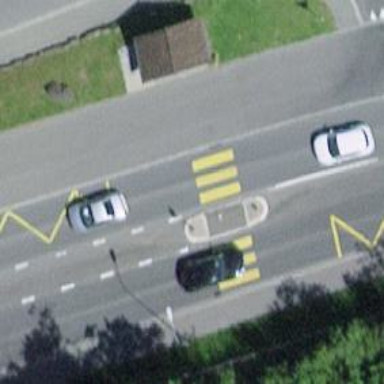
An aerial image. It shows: Uncontrolled zebra crossing with central island.